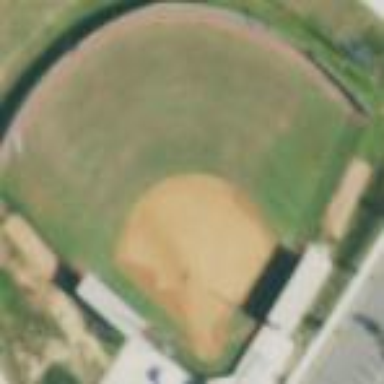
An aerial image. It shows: Baseball pitch for leisure land activities.